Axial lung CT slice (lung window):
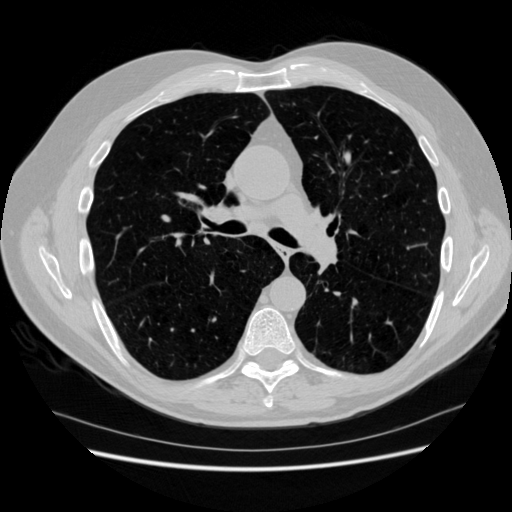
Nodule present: no